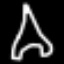
Label: The Eiffel Tower